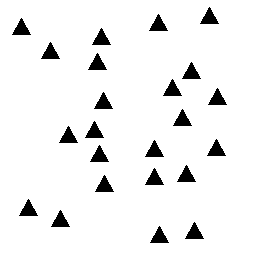
Squares: 0
Triangles: 23
Stars: 0
Total shapes: 23